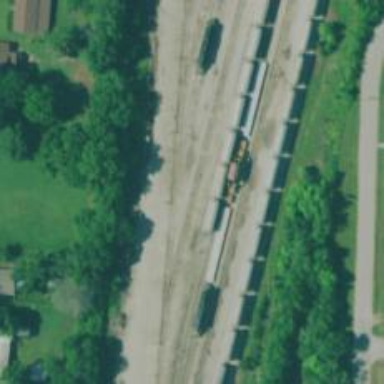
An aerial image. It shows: Railway yard in service.